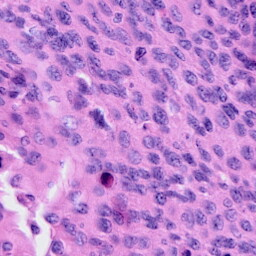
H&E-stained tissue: Cervix